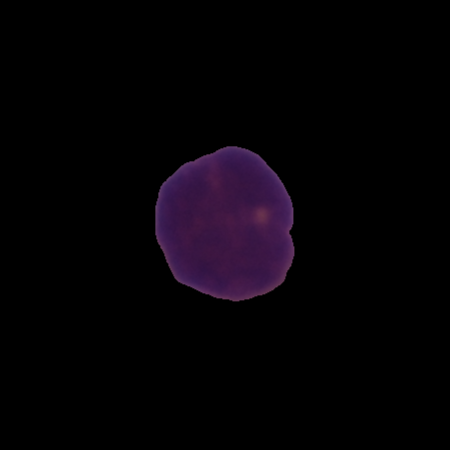
Label: healthy